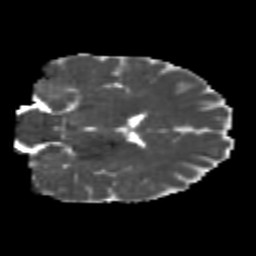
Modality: MD
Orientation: coronal
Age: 24
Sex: male
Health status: healthy
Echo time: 0.074 s